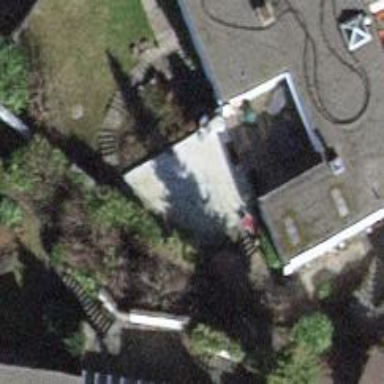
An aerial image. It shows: Terrace building.